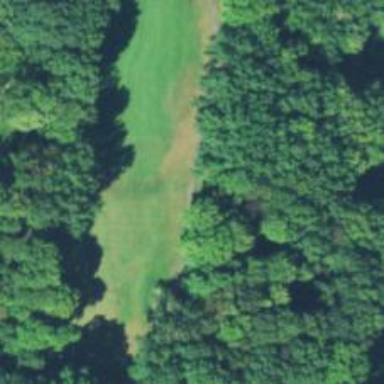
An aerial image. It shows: Path for both roads and golfers.